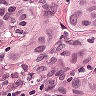
Metastatic tissue present: yes